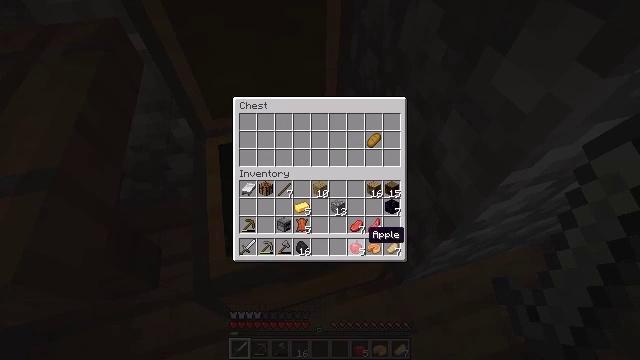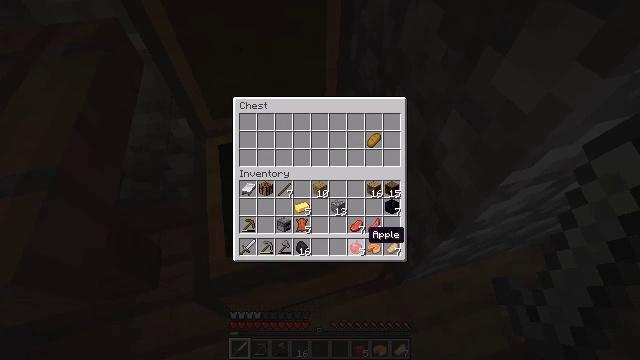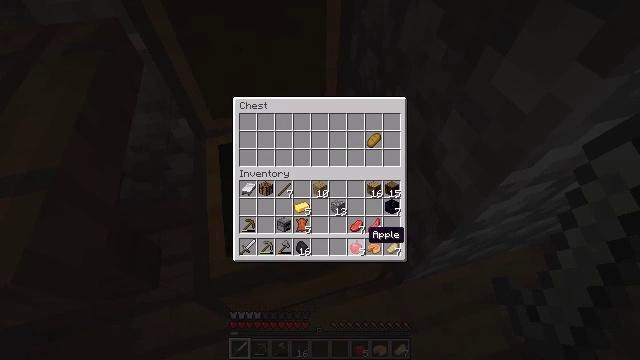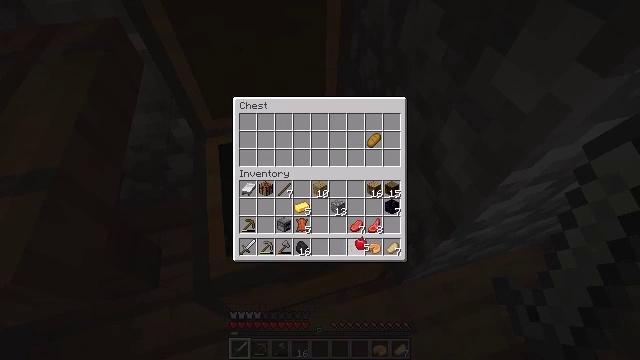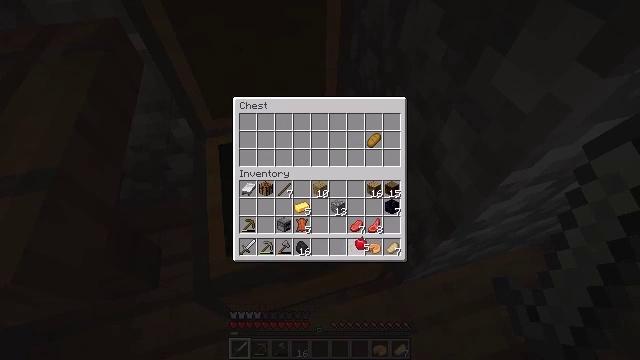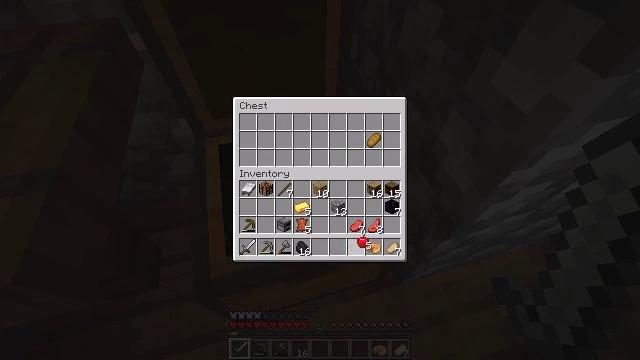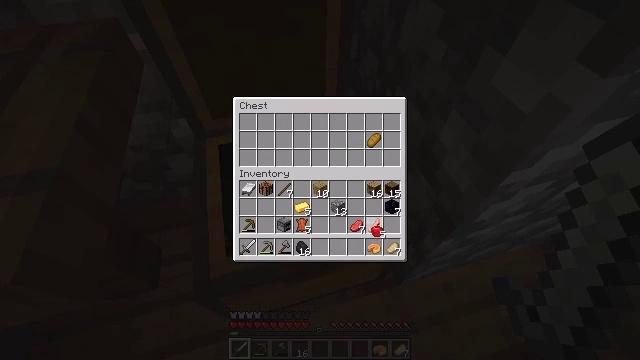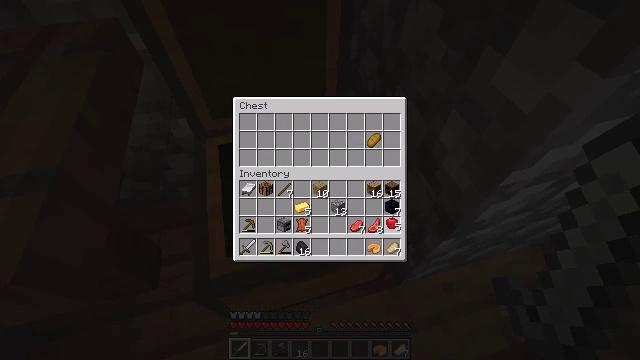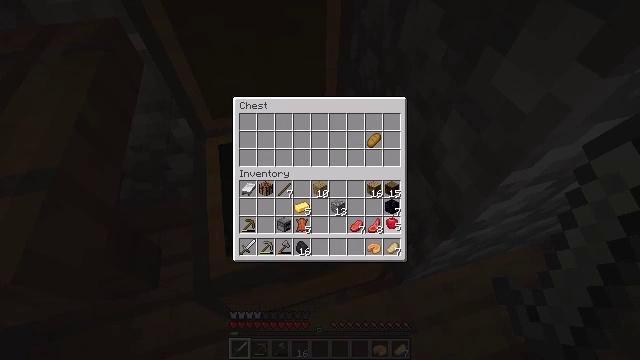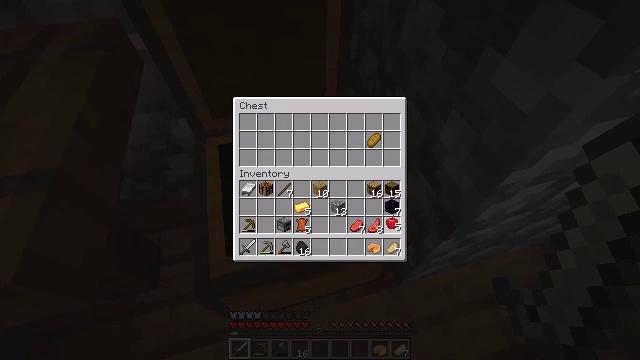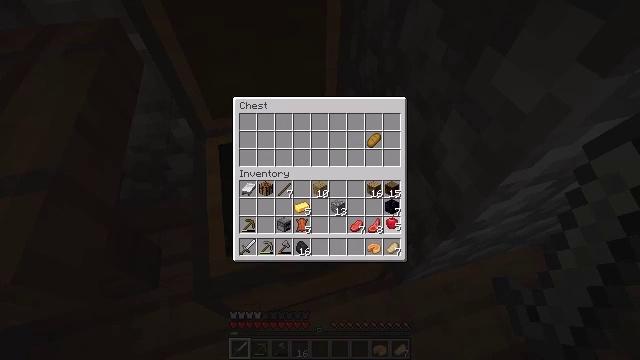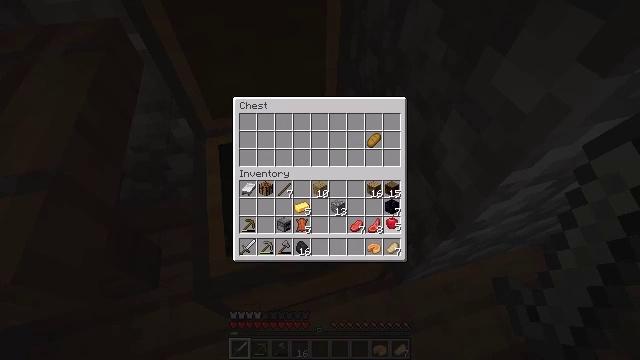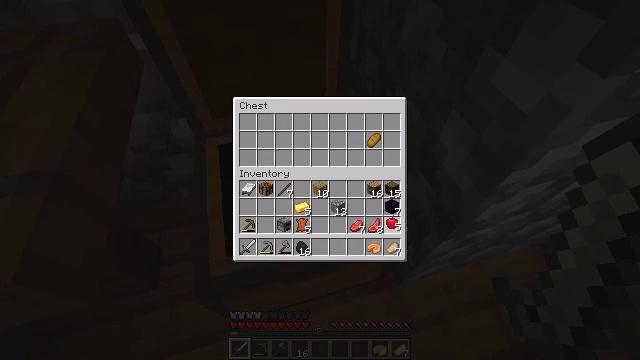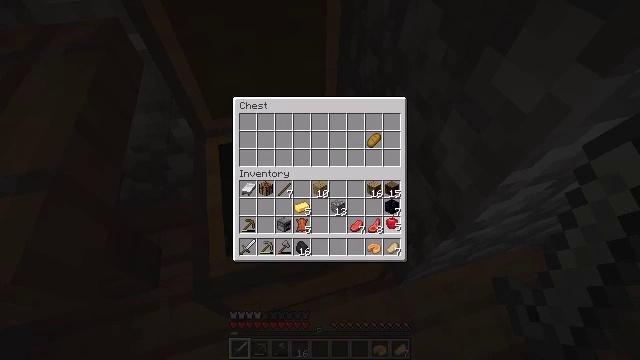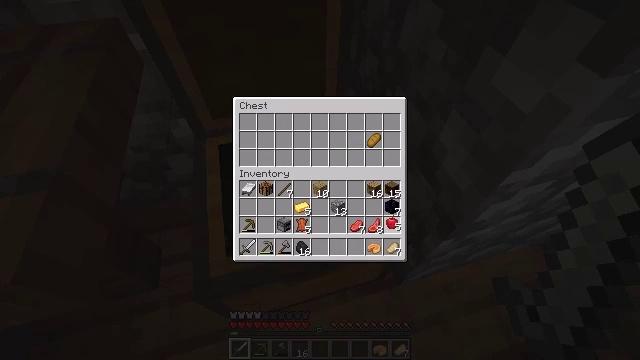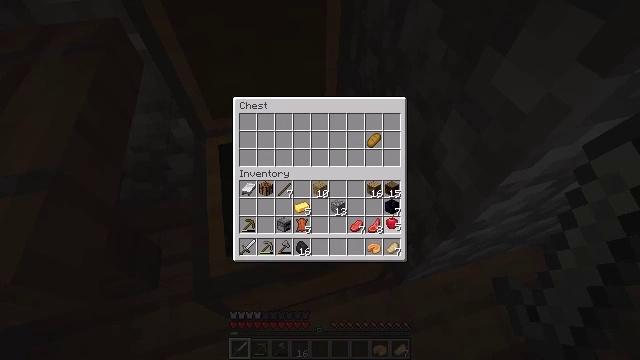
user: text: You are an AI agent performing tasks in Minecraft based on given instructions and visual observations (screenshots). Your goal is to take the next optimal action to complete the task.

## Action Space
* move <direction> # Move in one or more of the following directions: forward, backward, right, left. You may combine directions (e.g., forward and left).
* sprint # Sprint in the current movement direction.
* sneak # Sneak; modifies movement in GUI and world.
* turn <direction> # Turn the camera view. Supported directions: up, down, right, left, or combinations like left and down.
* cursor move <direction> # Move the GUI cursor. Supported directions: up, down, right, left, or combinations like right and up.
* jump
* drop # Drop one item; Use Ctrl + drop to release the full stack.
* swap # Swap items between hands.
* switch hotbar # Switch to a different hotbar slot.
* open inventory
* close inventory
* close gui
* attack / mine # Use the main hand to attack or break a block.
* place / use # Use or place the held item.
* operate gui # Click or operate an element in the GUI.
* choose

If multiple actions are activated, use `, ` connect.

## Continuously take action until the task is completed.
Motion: motion action
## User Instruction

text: Break the spruce leaves to clear the area.
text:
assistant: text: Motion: no_op
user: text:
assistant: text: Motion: no_op
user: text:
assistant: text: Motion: operate gui
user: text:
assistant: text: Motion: operate gui
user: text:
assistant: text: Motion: operate gui
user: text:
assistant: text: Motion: cursor move right and up
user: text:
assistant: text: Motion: cursor move right and up
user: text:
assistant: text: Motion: no_op
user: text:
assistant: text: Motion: no_op
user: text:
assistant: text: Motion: no_op
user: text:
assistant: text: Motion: no_op
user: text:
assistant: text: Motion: no_op
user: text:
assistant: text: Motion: no_op
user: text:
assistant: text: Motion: operate gui
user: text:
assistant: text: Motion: operate gui
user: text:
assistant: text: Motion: no_op
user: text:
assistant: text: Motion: no_op
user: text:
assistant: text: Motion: no_op
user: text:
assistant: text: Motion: no_op
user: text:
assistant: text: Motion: no_op
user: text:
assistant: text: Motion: cursor move up
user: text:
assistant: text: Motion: cursor move left and up
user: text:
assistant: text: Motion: cursor move up
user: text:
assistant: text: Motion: no_op
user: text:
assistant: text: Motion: no_op
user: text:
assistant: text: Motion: no_op
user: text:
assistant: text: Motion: no_op
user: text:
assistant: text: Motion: no_op
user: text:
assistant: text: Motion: no_op
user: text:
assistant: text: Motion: no_op